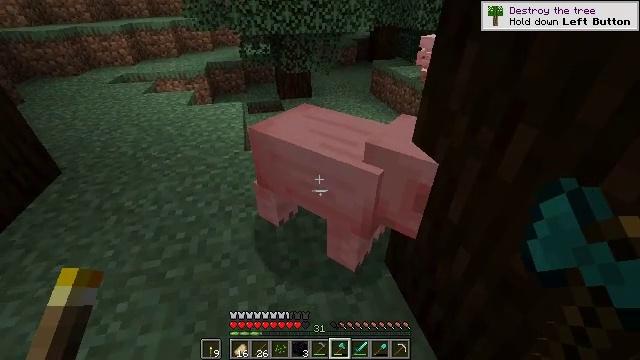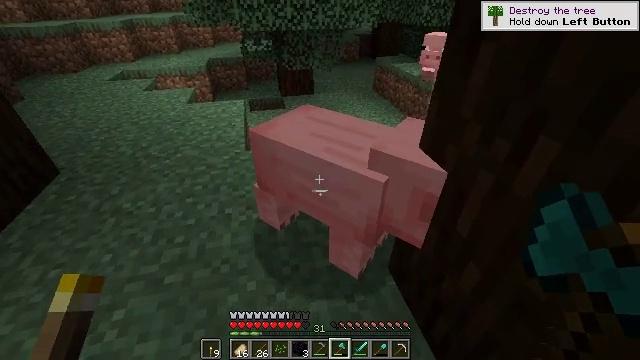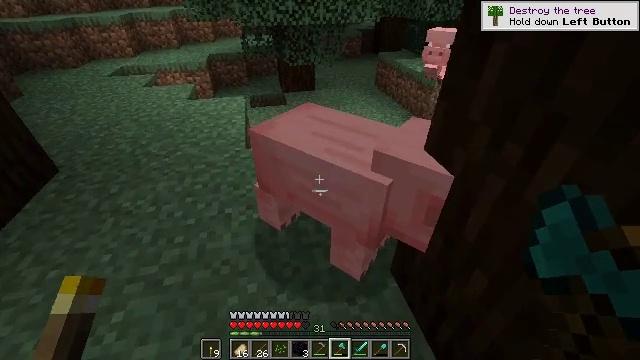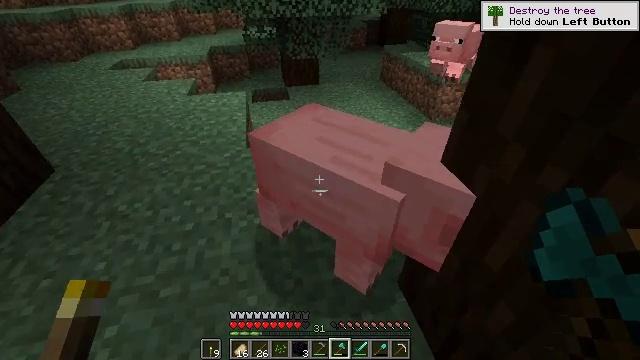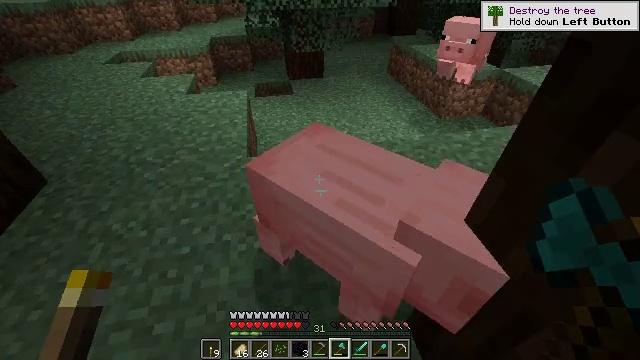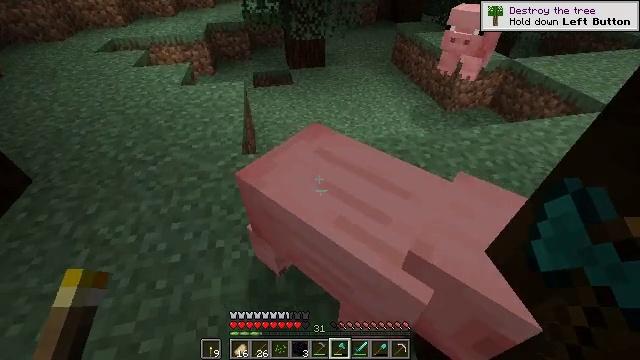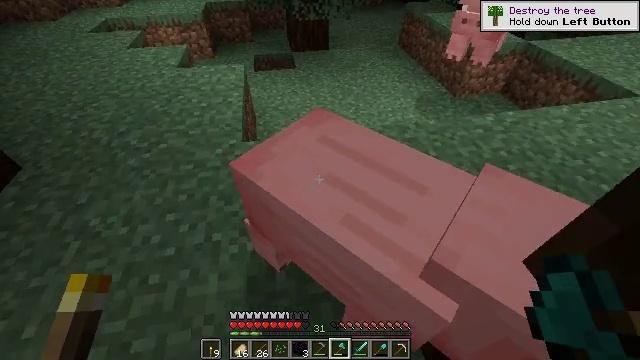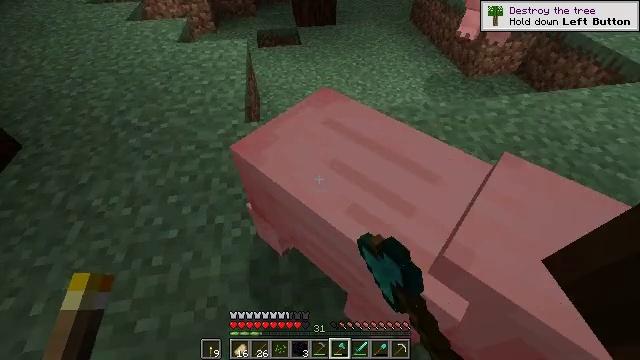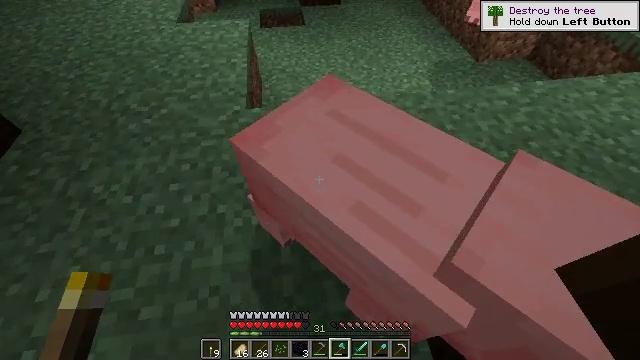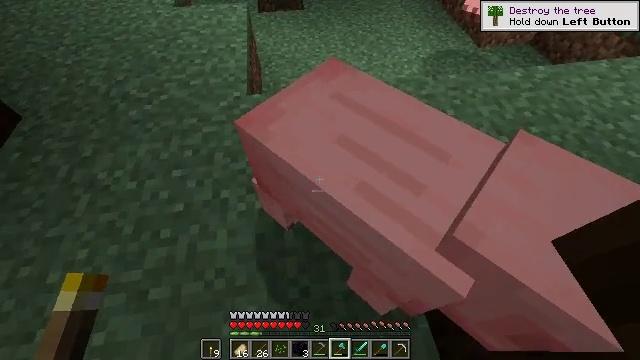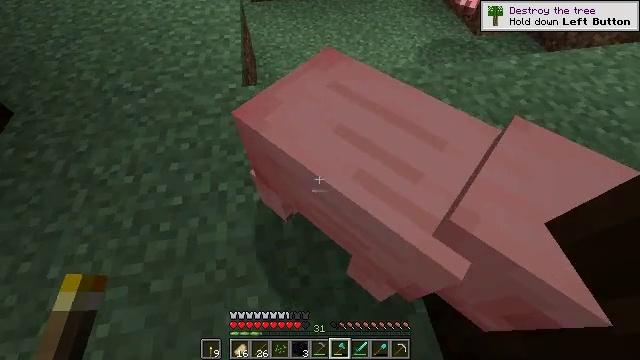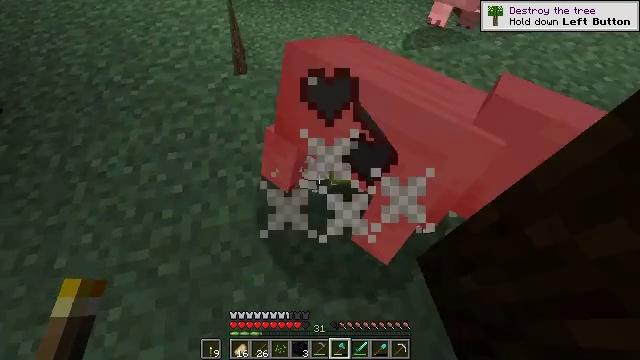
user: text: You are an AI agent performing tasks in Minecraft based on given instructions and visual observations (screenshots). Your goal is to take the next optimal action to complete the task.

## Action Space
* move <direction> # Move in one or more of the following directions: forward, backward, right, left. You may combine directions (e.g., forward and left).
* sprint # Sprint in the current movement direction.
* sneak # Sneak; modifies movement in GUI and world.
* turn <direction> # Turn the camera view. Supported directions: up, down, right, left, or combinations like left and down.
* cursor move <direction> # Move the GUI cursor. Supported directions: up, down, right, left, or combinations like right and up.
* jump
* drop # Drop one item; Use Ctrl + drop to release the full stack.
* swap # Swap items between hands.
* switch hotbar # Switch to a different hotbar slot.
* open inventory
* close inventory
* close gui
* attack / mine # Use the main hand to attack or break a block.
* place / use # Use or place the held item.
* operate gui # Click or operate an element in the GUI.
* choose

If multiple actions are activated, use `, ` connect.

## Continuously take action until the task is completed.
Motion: motion action
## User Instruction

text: Kill mobs.
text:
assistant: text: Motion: move forward
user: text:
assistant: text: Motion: move forward
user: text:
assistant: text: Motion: move forward, turn down
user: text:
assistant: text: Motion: move forward, turn left and down, jump
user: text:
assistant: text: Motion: move forward, turn down, jump
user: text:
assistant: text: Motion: move forward, turn down, attack / mine, jump
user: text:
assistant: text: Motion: turn left and down, attack / mine, jump
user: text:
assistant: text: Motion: turn down, attack / mine
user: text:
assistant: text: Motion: turn down, attack / mine
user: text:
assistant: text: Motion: turn right and down
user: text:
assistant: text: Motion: turn right and down
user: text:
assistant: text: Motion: no_op